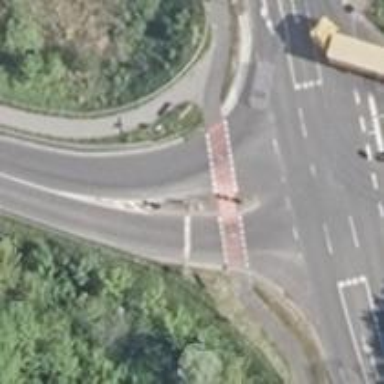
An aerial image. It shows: Road with stop sign.